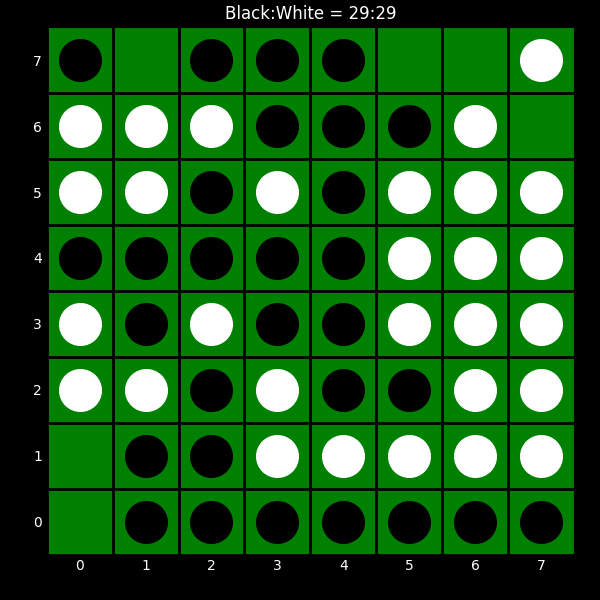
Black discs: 29
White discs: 29